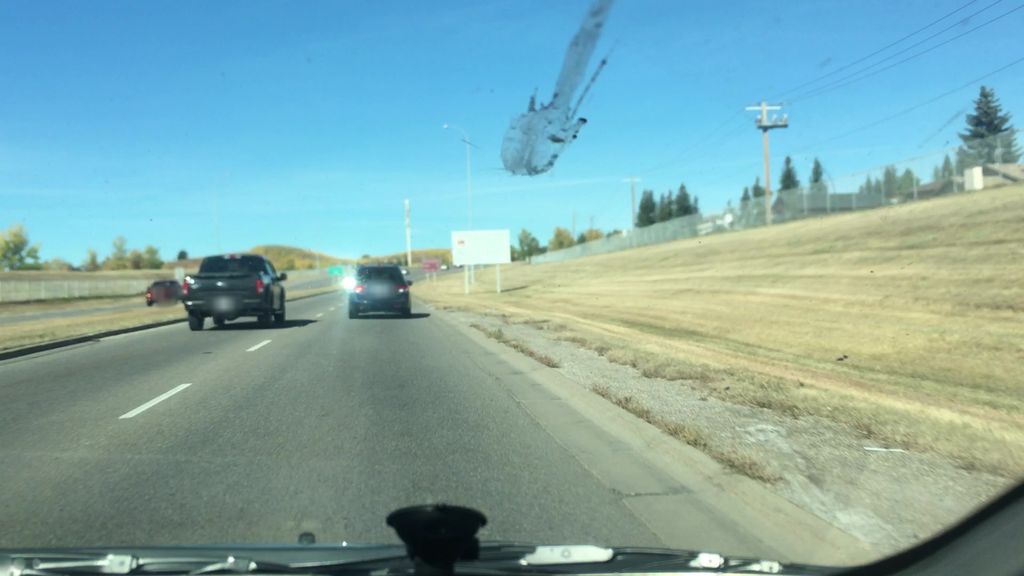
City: calgary